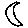
Label: moon